Field crop: tomato
Growth stage: 1
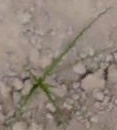
Species: cyperus